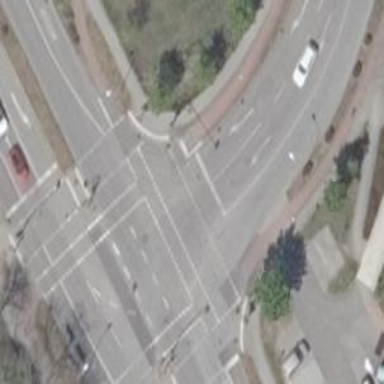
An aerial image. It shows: Crossing with traffic signals.